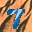
Label: 7